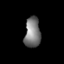
Tissue: lung
Cell type: Pericytes
Senescence score: 0.5707
Nuclear area (px): 473
Mean DAPI intensity: 120.698